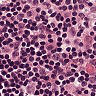
Metastatic tissue present: no